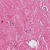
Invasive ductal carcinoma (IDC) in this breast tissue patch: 0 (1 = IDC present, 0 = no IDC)